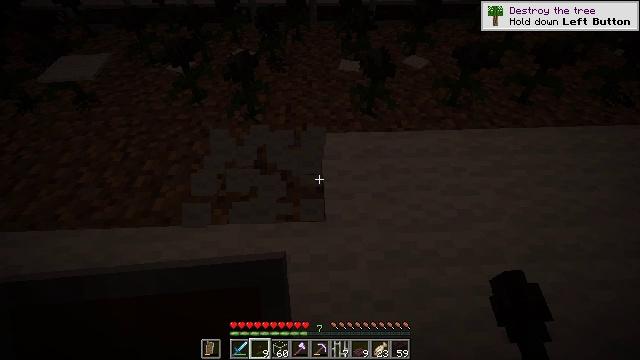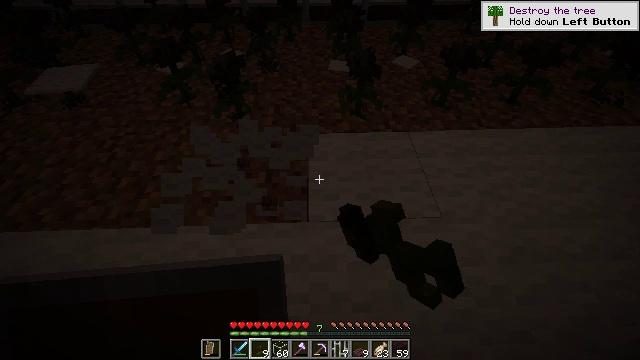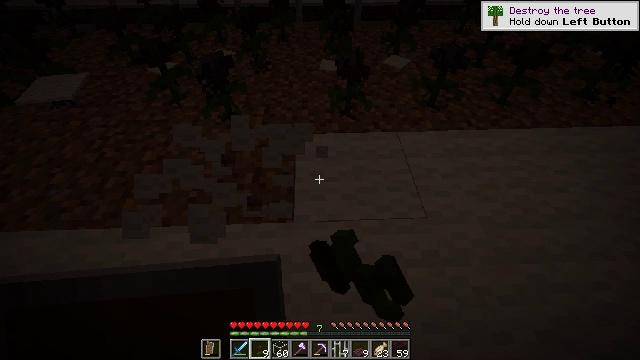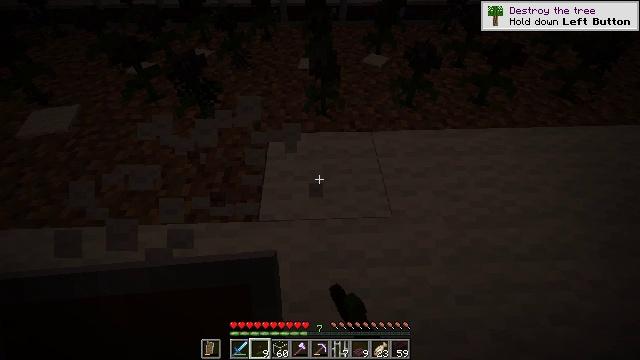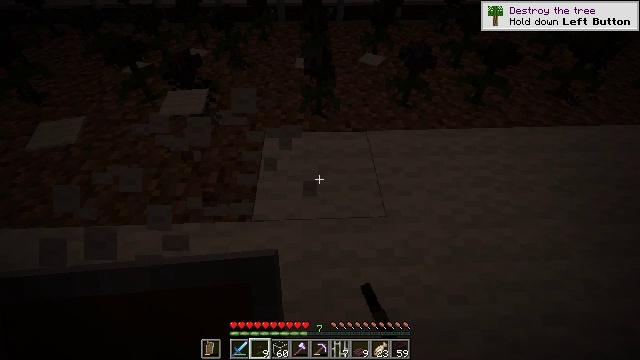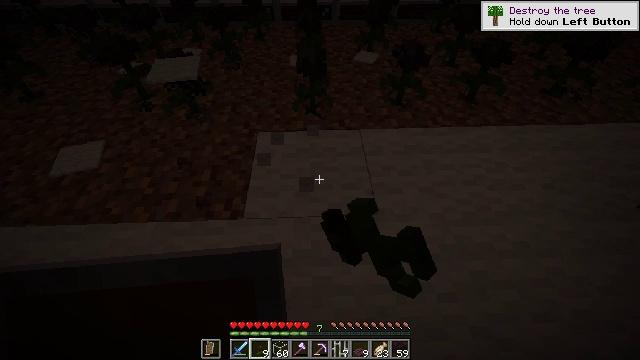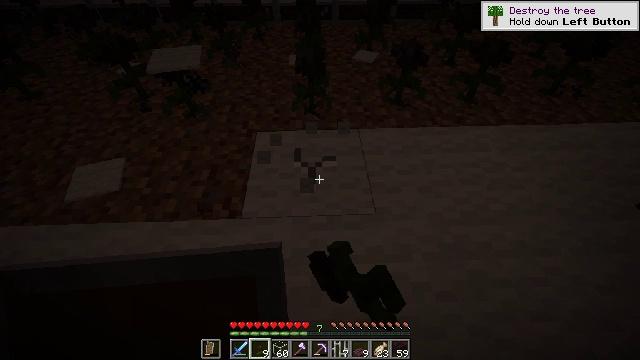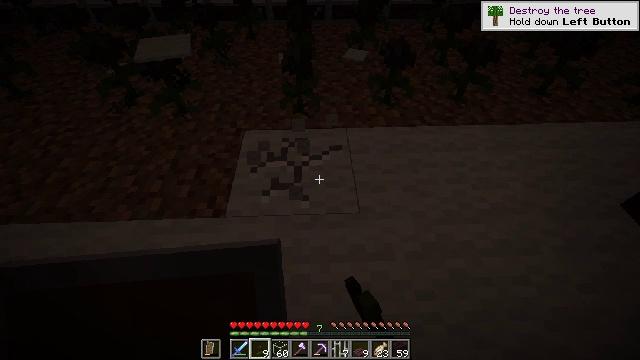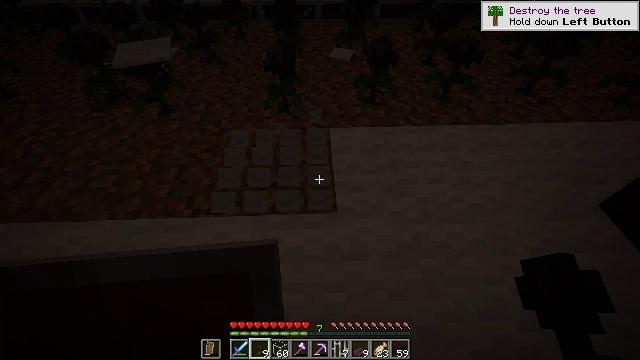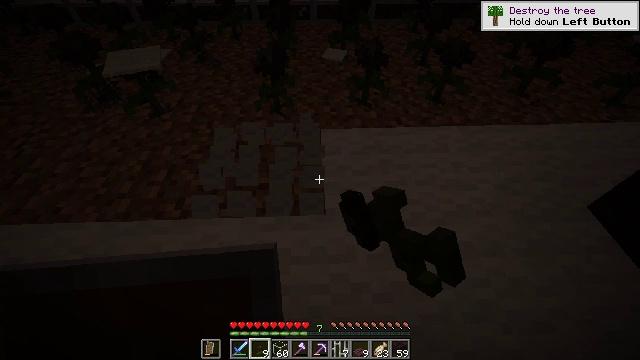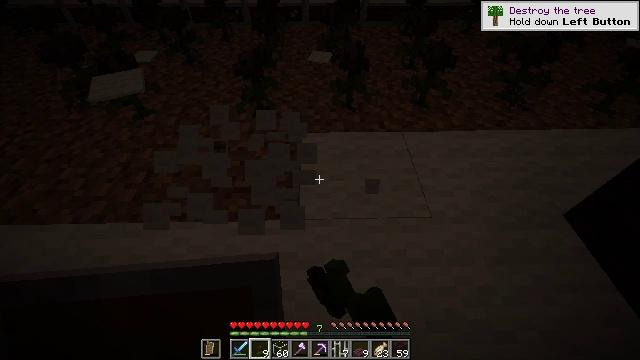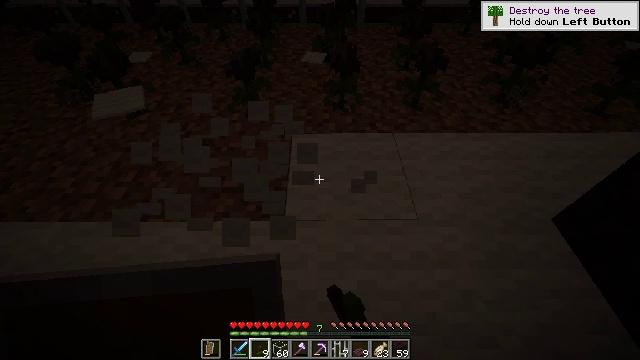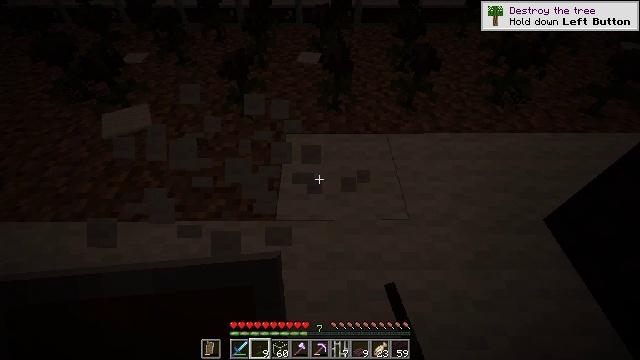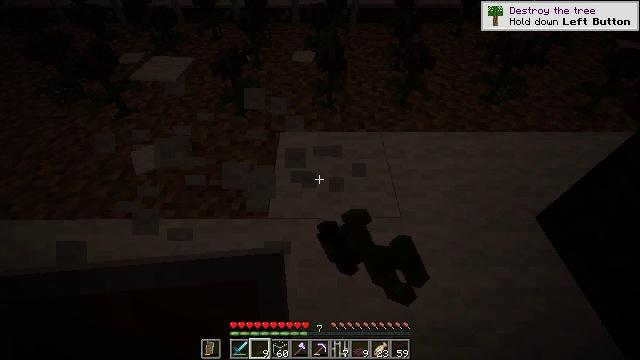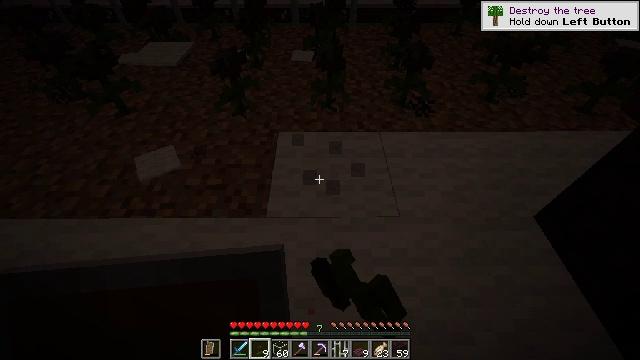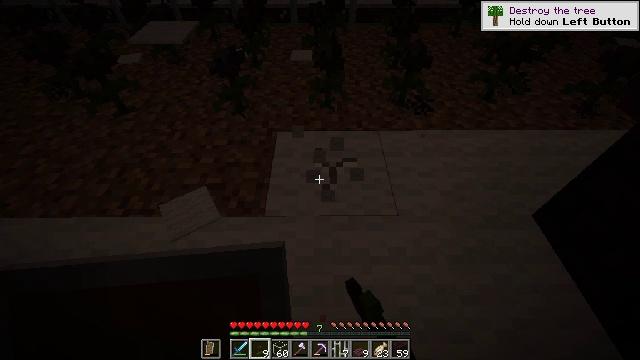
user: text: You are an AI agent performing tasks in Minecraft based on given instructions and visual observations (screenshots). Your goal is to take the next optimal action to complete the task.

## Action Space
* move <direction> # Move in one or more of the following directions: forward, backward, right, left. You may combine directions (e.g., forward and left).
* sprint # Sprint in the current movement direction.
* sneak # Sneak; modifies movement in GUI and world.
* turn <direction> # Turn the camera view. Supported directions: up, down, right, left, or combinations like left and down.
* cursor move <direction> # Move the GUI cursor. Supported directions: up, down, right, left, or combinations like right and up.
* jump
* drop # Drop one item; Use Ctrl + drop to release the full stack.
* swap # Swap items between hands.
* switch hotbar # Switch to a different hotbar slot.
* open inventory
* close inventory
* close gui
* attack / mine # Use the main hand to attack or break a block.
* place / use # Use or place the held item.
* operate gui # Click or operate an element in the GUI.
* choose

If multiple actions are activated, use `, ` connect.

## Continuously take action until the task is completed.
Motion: motion action
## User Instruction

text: Remove the white carpet from the floor.
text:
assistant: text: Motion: move right, attack / mine
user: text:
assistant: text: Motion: move right, attack / mine
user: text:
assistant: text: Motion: attack / mine
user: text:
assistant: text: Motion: attack / mine
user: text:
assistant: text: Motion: attack / mine
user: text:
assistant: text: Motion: attack / mine
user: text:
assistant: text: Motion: move right, attack / mine
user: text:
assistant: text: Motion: move right, attack / mine
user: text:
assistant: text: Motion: move right, attack / mine
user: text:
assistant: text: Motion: move right, attack / mine
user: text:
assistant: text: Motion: attack / mine
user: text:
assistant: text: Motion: attack / mine
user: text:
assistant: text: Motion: attack / mine
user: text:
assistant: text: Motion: attack / mine
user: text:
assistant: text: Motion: attack / mine
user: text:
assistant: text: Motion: move right, attack / mine
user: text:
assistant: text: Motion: move right, attack / mine
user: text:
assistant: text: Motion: move right, attack / mine
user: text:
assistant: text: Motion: move right, attack / mine
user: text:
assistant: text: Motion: move right, attack / mine
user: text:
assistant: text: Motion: attack / mine
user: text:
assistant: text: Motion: attack / mine
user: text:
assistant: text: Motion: attack / mine
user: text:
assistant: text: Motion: attack / mine
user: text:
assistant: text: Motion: attack / mine
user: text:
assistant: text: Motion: turn right and up, attack / mine
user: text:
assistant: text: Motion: turn right and up, attack / mine
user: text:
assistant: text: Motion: turn right and up, attack / mine
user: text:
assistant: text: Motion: turn right and up, attack / mine
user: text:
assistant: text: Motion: turn right and up, attack / mine